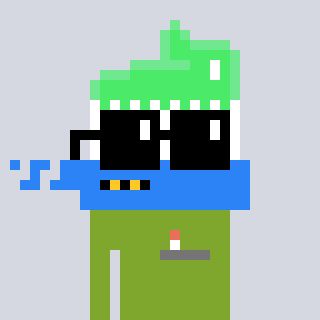
a pixel art character with square black sunglasses, a toothbrush-shaped head and a slimegreen-colored body on a cool background